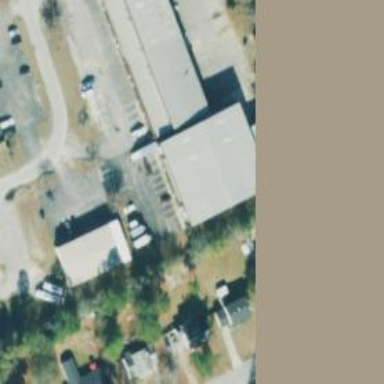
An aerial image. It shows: Commercial building.